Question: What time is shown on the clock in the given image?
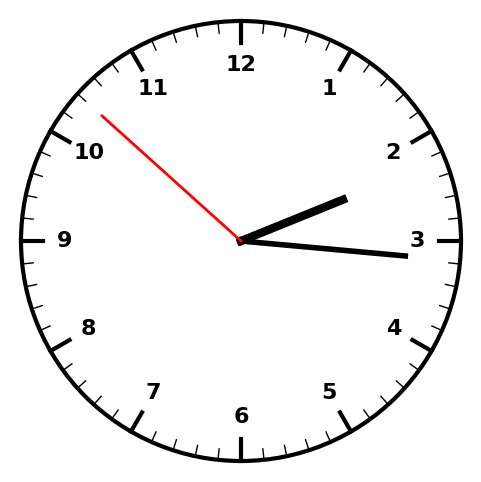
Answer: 02:15:52